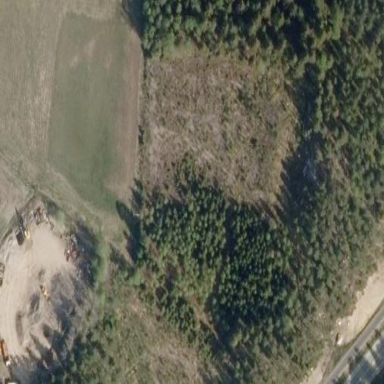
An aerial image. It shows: Clearcut area created by human activity.